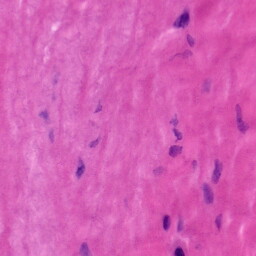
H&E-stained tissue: Tonsil